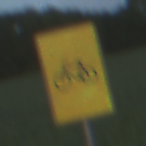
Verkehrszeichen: RadverkehrOhnePfeilsymbol
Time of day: SunriseSunset
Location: Outdoor (Nature)
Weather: PartlyCloudy
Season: NotSpecified
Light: Natural